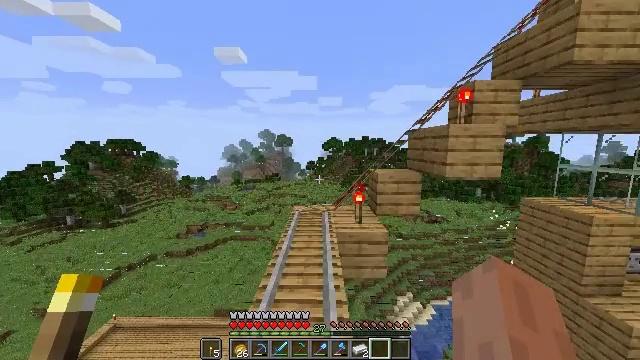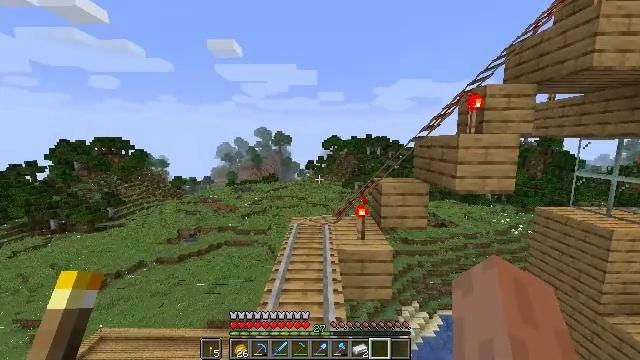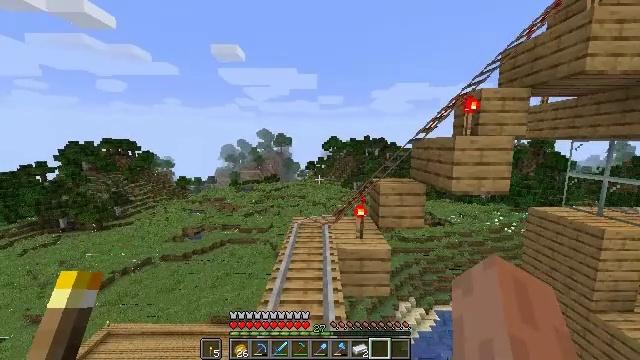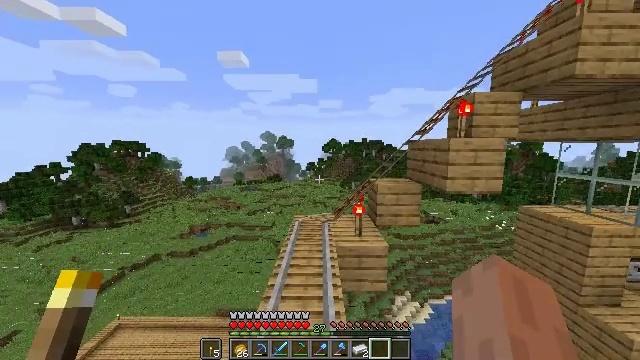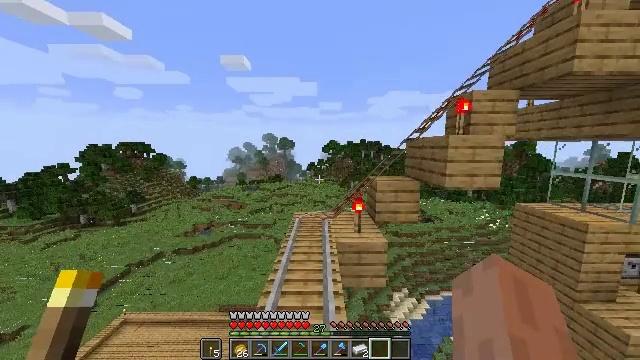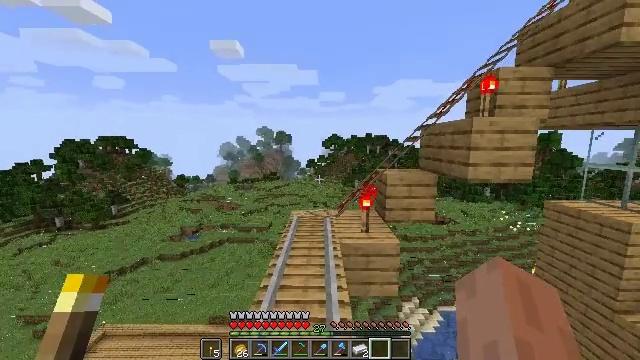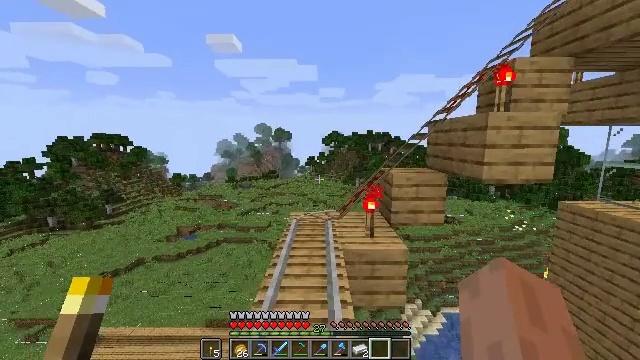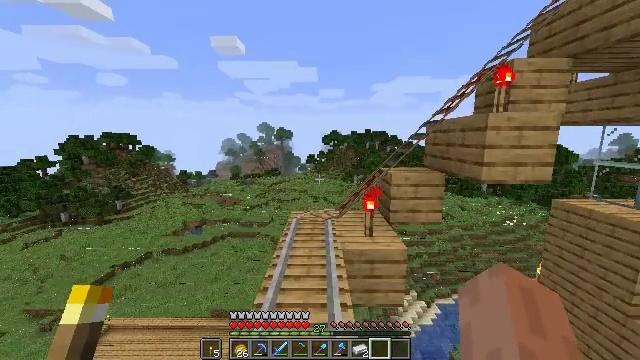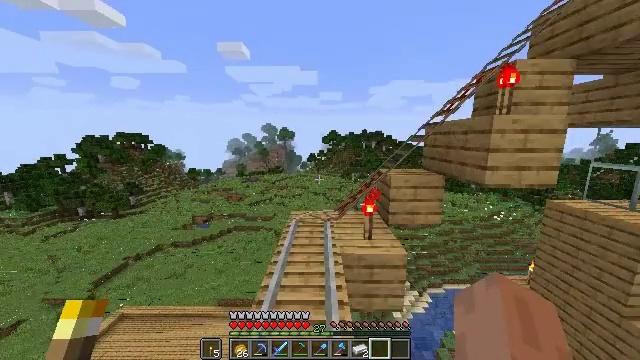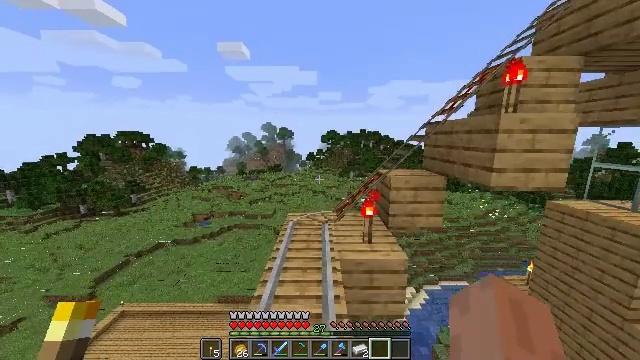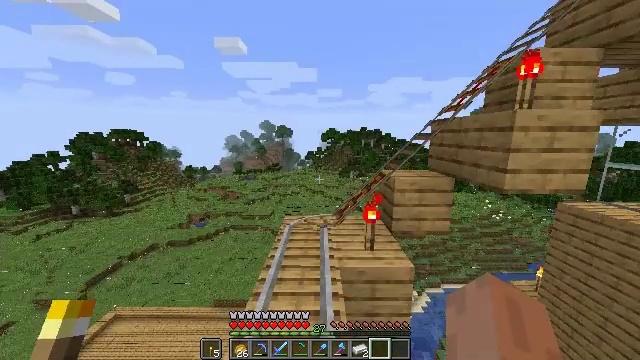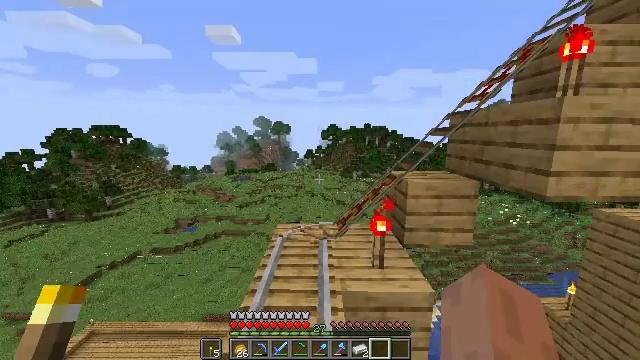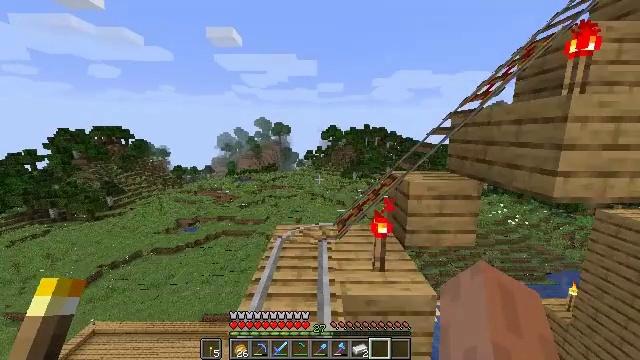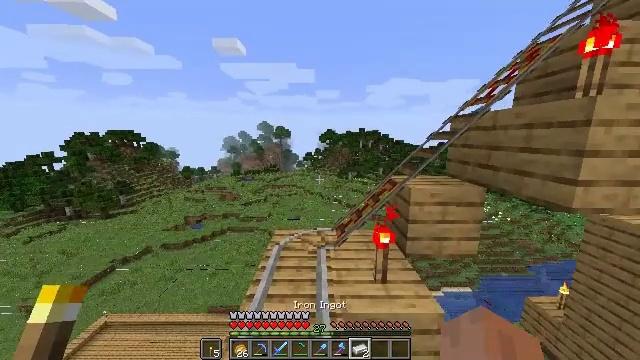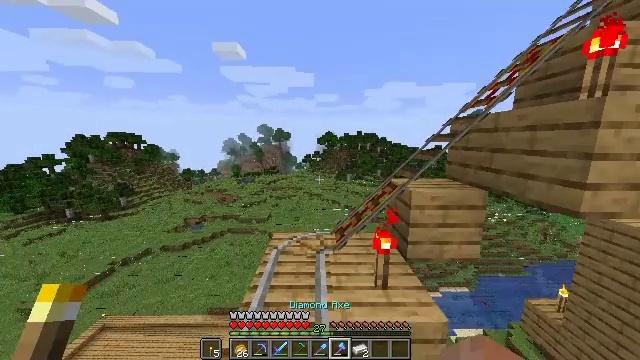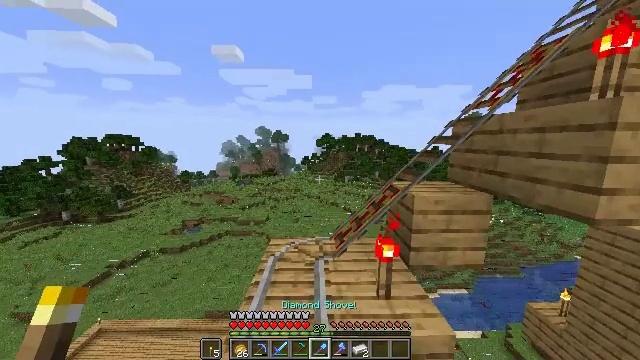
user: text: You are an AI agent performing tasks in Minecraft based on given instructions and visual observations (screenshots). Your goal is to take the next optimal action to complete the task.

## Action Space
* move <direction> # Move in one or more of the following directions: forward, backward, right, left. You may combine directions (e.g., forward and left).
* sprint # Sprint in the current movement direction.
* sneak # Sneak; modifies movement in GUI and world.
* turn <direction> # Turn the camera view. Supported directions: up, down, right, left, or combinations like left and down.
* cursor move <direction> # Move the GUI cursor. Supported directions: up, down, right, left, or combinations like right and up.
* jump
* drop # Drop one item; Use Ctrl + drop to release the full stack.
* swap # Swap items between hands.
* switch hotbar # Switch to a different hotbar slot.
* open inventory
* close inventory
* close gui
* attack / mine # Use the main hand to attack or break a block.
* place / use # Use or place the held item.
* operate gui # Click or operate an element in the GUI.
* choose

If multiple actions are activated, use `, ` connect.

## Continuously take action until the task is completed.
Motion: motion action
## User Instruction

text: Attack the glass to break it.
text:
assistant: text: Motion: move forward, jump
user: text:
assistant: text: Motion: move forward, jump
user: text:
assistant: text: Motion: move forward, jump
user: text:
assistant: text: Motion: move forward
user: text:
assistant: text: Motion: move forward
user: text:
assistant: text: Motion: move forward, sprint
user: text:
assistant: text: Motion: move forward, sprint
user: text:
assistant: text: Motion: move forward, sprint
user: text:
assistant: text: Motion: move forward, sprint
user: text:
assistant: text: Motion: move forward
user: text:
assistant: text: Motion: move forward
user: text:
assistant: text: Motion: move forward
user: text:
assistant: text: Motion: move forward
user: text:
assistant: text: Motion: no_op
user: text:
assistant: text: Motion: no_op
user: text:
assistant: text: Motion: no_op
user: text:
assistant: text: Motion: no_op
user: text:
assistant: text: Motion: no_op
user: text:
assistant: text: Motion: no_op
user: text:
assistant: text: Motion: no_op
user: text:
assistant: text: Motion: no_op
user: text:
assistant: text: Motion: no_op
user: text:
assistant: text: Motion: no_op
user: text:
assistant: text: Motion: no_op
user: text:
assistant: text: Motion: no_op
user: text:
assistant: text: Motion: no_op
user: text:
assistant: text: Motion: move forward
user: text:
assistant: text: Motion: move forward
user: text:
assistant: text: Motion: move forward
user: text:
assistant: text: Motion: move forward